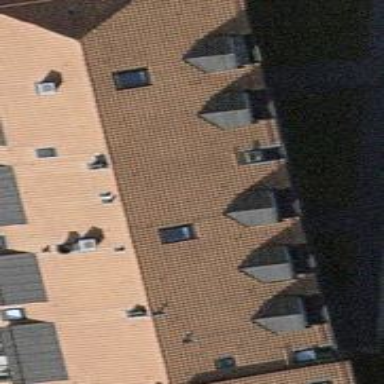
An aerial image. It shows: Hipped roof apartment building.